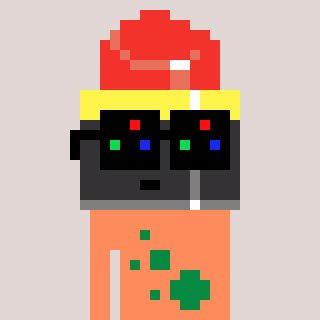
a pixel art character with square black sunglasses, a lipstick-shaped head and a peachy-colored body on a warm background